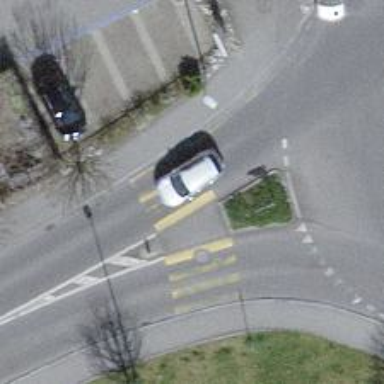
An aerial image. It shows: Footway with asphalt surface featuring zebra crossing.